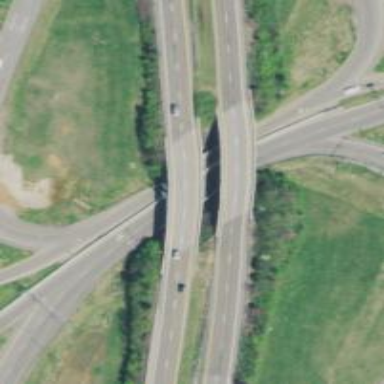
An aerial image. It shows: Bridge over trunk highway expressway.